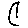
Label: moon